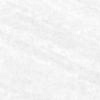
Label: change